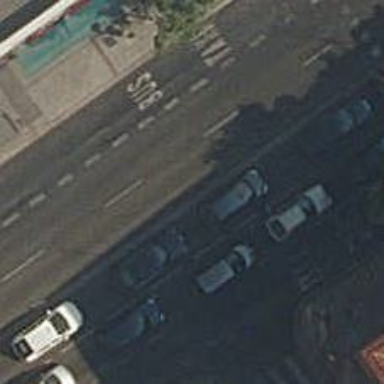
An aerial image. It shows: Public transport stop position.